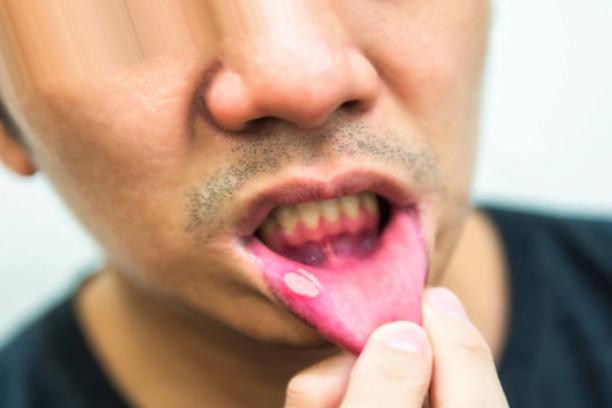
Condition: Mouth Ulcer